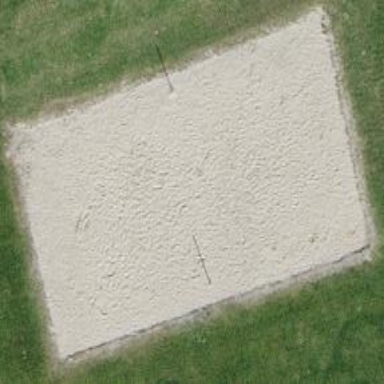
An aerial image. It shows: Beach volleyball pitch for leisure activities.